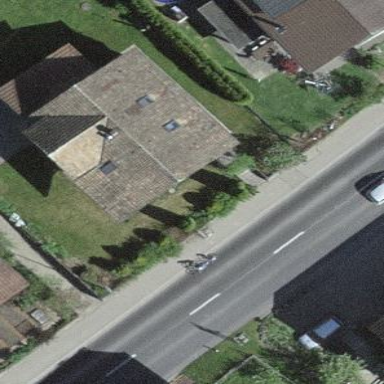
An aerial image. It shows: Residential building.